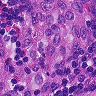
Metastatic tissue present: no